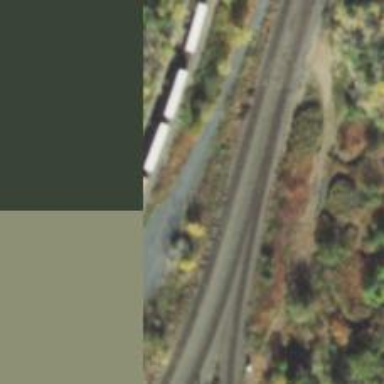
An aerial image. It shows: Abandoned railway.